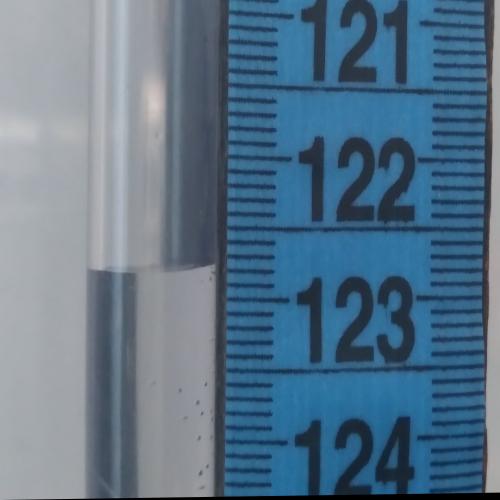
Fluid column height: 122.8 cm